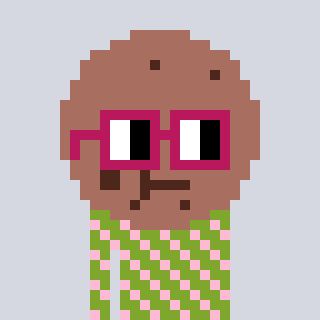
a pixel art character with square dark red glasses, a cookie-shaped head and a slimegreen-colored body on a cool background